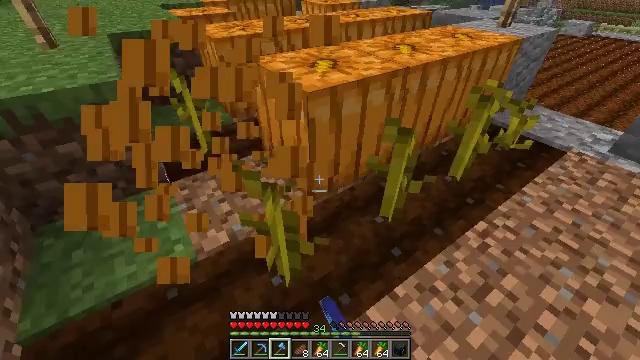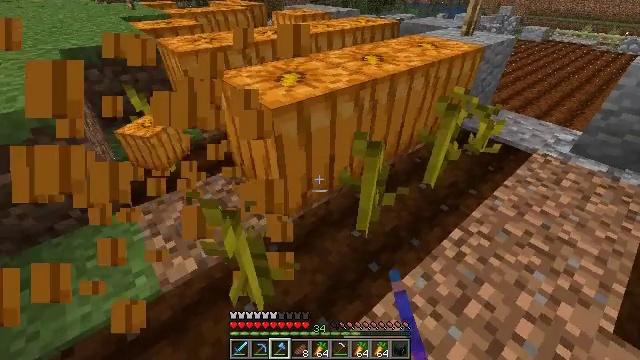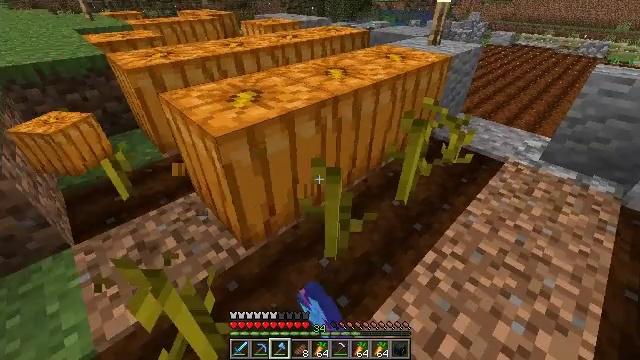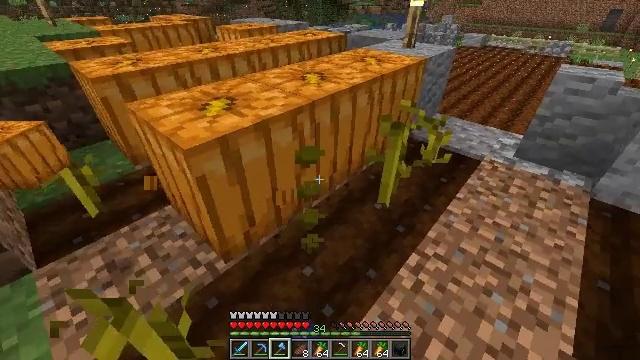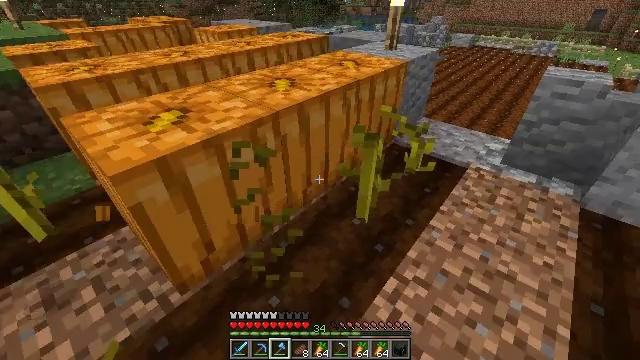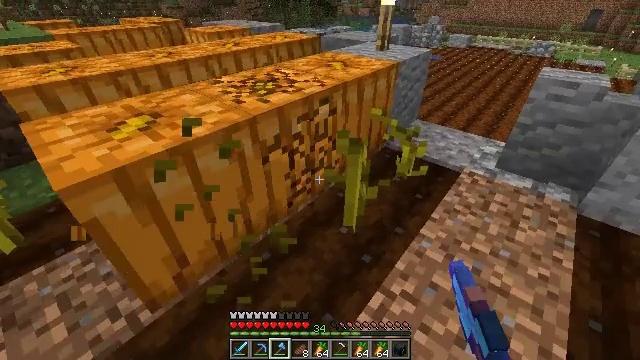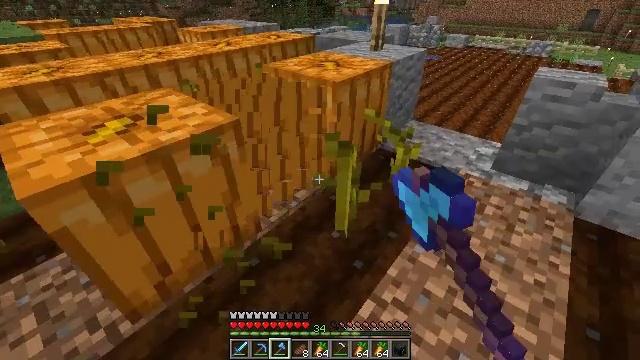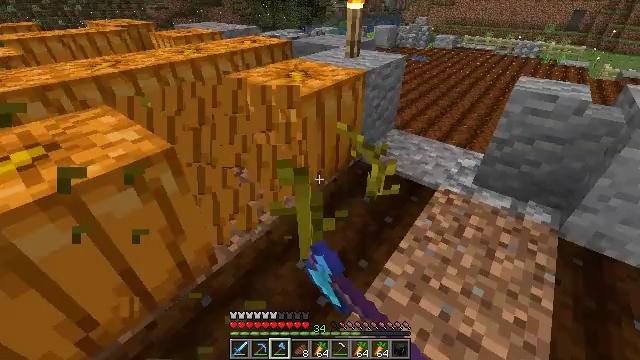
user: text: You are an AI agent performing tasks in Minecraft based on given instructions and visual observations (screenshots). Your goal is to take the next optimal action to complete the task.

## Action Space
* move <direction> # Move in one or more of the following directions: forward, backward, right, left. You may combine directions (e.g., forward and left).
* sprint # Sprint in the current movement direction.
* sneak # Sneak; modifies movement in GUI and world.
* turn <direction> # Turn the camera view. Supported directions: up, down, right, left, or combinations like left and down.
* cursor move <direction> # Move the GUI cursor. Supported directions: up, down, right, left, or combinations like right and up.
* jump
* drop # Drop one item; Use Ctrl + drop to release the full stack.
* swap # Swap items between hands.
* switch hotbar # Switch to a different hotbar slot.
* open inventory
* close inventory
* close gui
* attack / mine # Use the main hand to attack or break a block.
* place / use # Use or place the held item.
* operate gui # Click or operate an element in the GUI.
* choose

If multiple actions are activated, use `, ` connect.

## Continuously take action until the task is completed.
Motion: motion action
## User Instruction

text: Attack the pumpkin stem to gather it.
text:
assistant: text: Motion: move forward and move right, turn right and up, attack / mine
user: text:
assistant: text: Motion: move forward and move right, turn right and up, attack / mine
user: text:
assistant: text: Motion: move forward and move right, turn right, attack / mine
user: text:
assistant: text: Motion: move forward and move right, turn right, attack / mine
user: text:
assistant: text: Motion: move forward and move right, attack / mine
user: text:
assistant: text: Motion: move forward and move right, attack / mine
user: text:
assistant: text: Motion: move forward and move right, turn right, attack / mine
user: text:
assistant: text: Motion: attack / mine